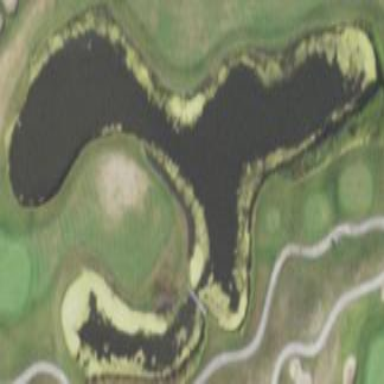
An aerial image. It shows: Scenic view of water hazard on golf course. The natural water feature adds beauty to the landscape.